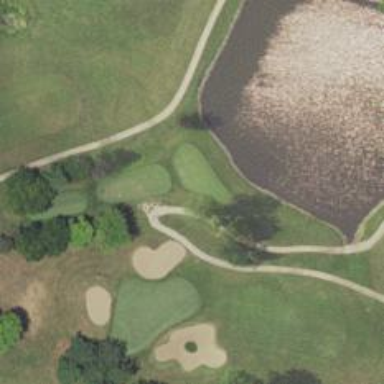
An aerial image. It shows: Path designated for golf carts.